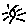
Label: sun